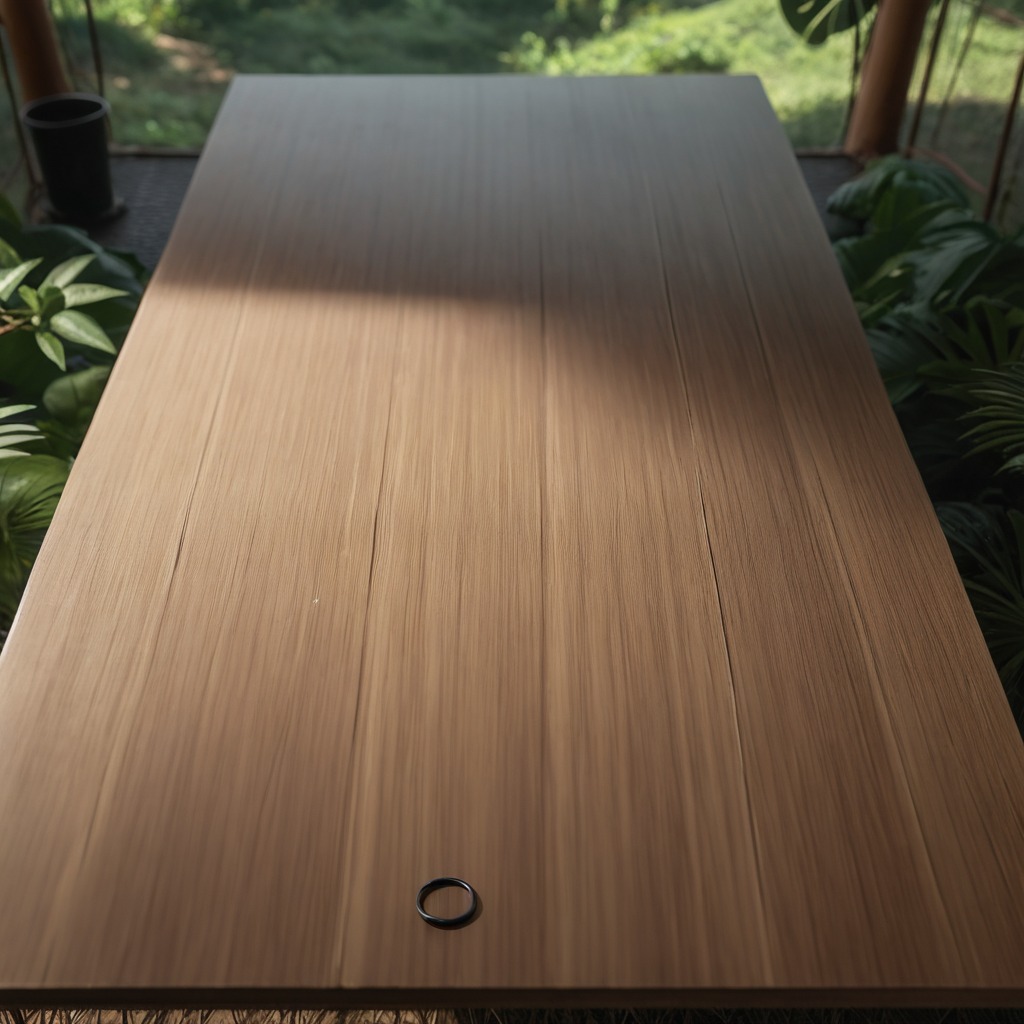
A rubber O-ring is lying on the wooden table.